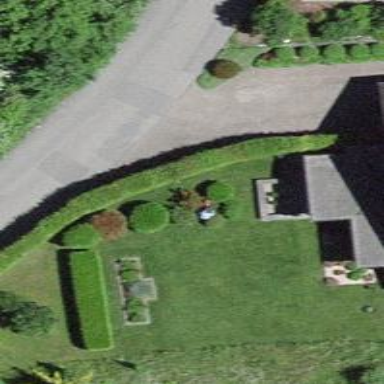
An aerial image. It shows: Shrub in its natural environment.